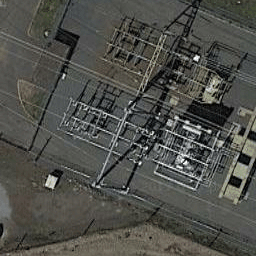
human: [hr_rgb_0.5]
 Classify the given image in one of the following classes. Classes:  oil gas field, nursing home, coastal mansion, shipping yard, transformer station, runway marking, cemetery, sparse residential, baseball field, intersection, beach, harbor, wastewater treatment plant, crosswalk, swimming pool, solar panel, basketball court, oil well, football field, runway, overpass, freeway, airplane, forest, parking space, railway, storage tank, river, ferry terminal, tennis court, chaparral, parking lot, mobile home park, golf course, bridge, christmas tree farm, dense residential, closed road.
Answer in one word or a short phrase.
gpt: transformer station